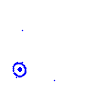
Particle: kaon